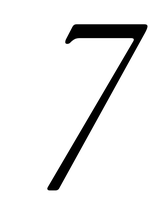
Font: InstrumentSerif-Italic